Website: walmart
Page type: account-selection
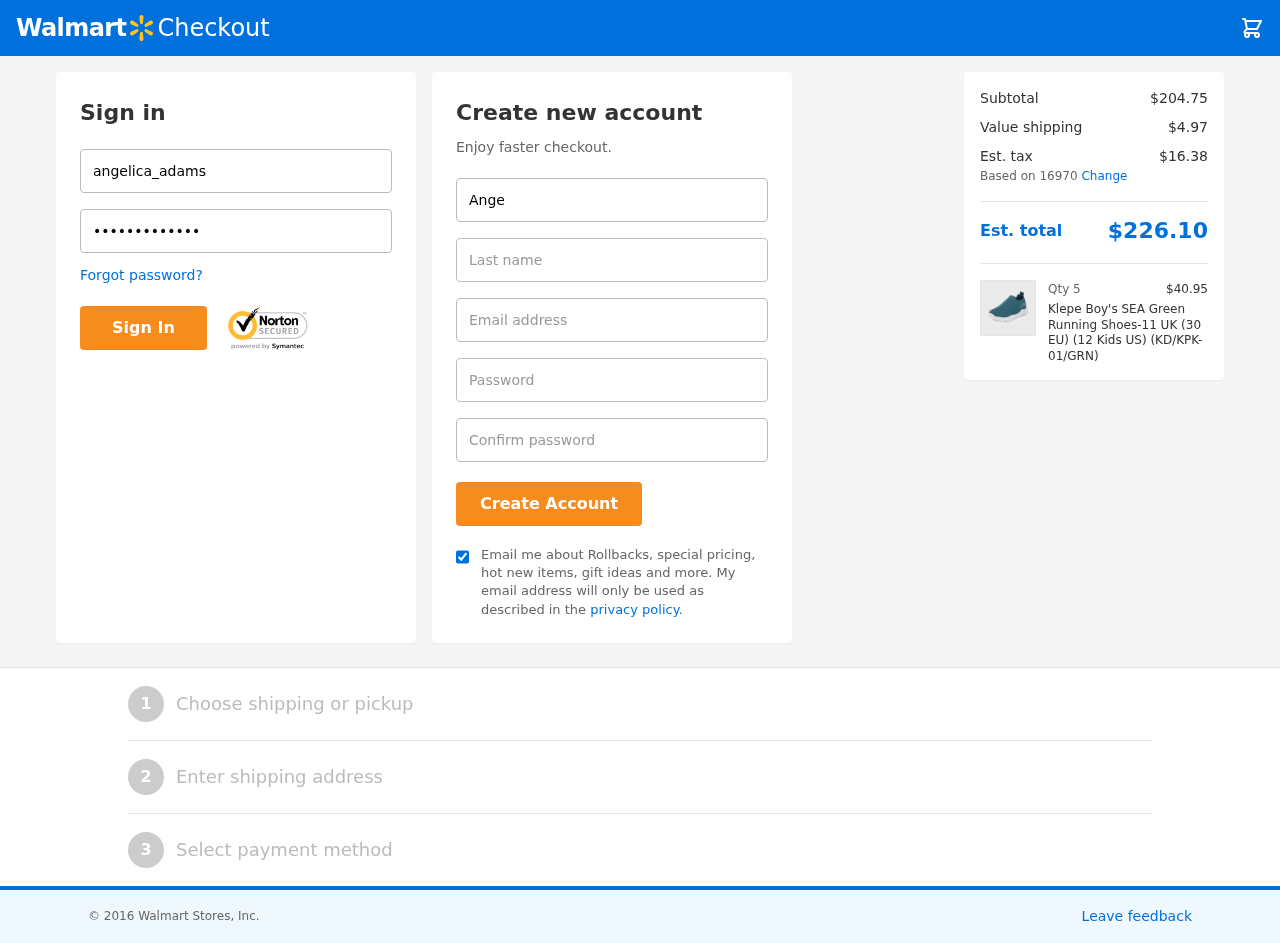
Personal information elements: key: PII_EMAIL
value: angelica.adams@hotmail.com
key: PII_FIRSTNAME
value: Angelica
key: PII_LASTNAME
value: Adams
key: PII_LOGIN_USERNAME
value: angelica_adams
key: PII_POSTCODE
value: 16970
Product elements: key: PRODUCT1_NAME
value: Klepe Boy's SEA Green Running Shoes-11 UK (30 EU) (12 Kids US) (KD/KPK-01/GRN)
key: PRODUCT1_PRICE
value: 40.95
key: PRODUCT1_QUANTITY
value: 5
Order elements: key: ORDER_SUBTOTAL
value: $204.75
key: ORDER_SHIPPING_COST
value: $4.97
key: ORDER_TAX
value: $16.38
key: ORDER_TOTAL
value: $226.10